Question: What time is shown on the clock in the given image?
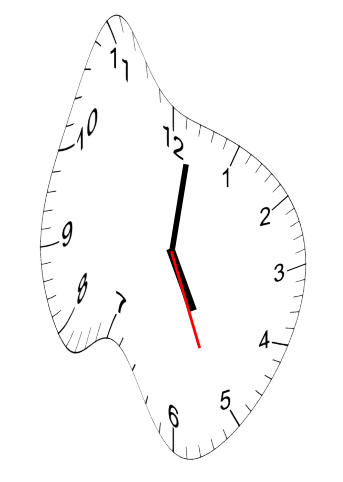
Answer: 05:01:26